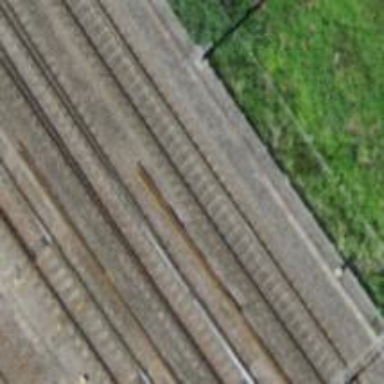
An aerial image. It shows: Single railway track with electrified contact line.